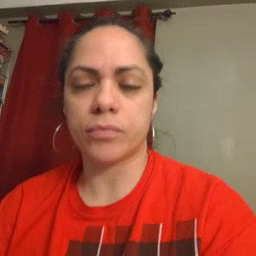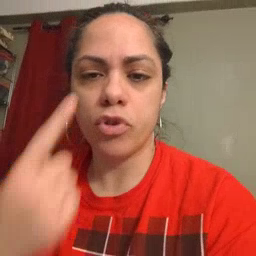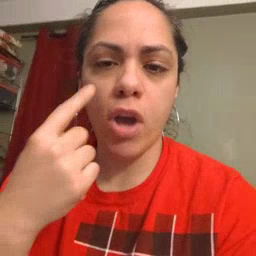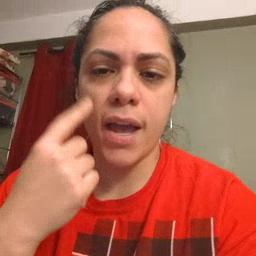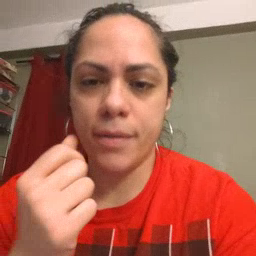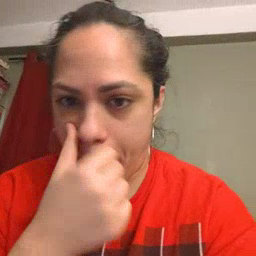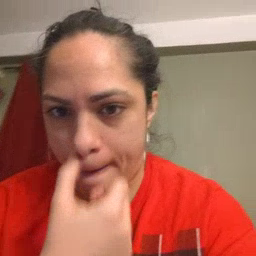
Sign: cry